Question: i am using the following statement.
'''
$users = $this->User->find('all');
'''
But in the database there are only 174 rows. but the query is returning 200 rows.
When i out put the content i see that a lot of rows are repeated.
Any idea why this behavior in cakephp ?

'''
CREATE TABLE IF NOT EXISTS 'users' (
'id' int(11) unsigned NOT NULL AUTO_INCREMENT,
'first_name' varchar(255) NOT NULL,
'last_name' varchar(255) NOT NULL,
'email' varchar(255) NOT NULL,
'username' varchar(255) NOT NULL,
'password' varchar(40) NOT NULL,
'display_photo' varchar(255) DEFAULT NULL,
'subscription_plan_id' int(11) unsigned NOT NULL,
'company_id' int(11) NOT NULL,
'status' tinyint(2) NOT NULL,
'created' datetime NOT NULL,
'modified' datetime NOT NULL,
PRIMARY KEY ('id')
) ENGINE=InnoDB DEFAULT CHARSET=utf8 AUTO_INCREMENT=177 ;
'''
by trying to debug using this statment
'''
echo $users = $this->User->find('count');
'''
i get 200 itself.
Models: <URL>
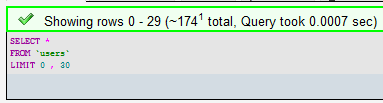
Answer: The query you are running does not nearly match the queries that CakePHP will actually execute. CakePHP will also perform all the required joins to get related data. So, this is not really a proper comparison that you are doing.
Some of your relations might return double results, like 'User -> CompanyA', but there could also be a 'User -> CompanyB' relation, which would trigger 2 result rows for 1 single user.
To see the queries that Cake actually executes, use the getLog method on your datasource, like:
'''
$ds = $this->User->getDataSource();
$log = $ds->getLog();
debug($log);
'''
Or use something like <URL>.